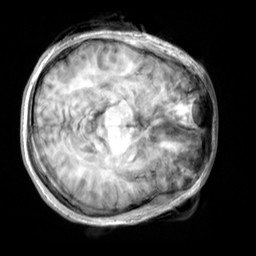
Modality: T1w
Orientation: axial
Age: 20
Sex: male
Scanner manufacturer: siemens
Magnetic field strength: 3 T
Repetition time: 2.3 s
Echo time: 0.00303 s